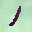
Label: 1